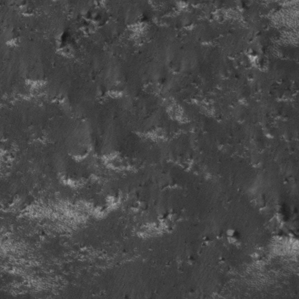
Label: frost